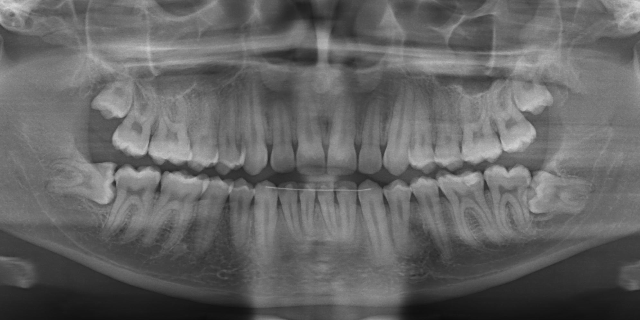
adult